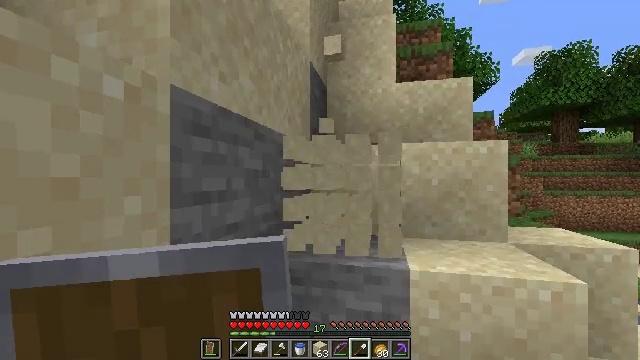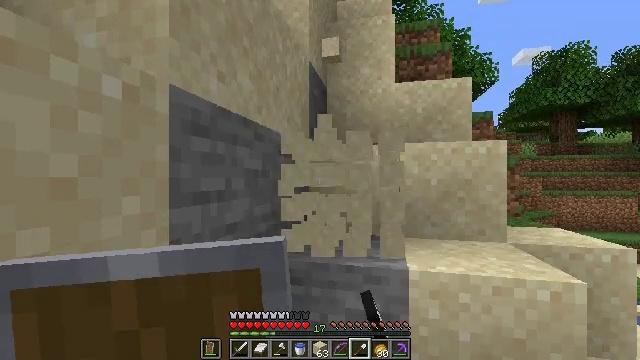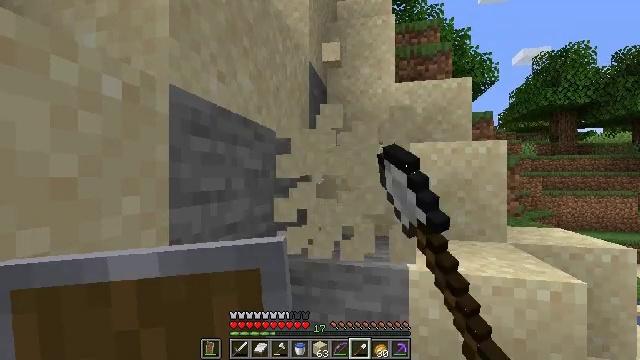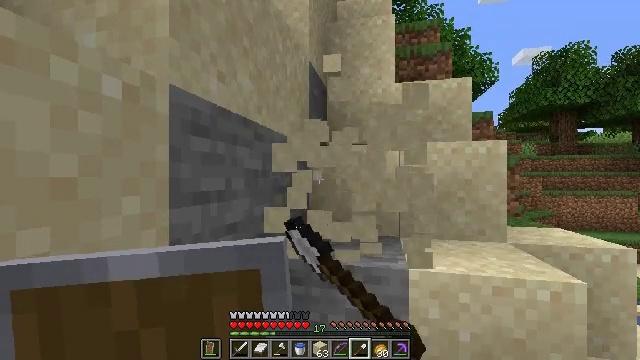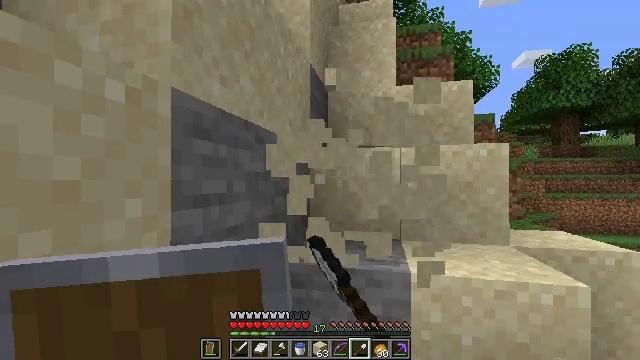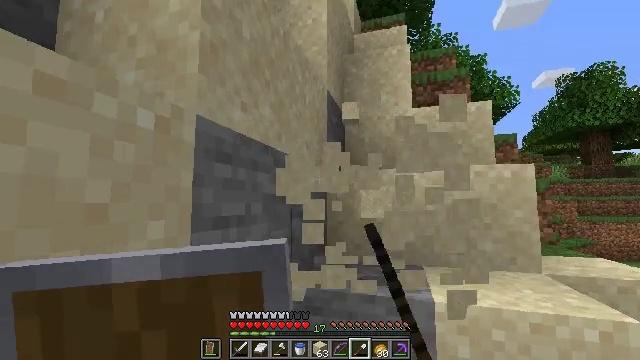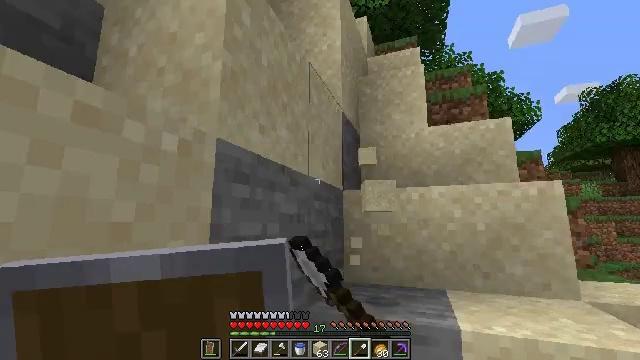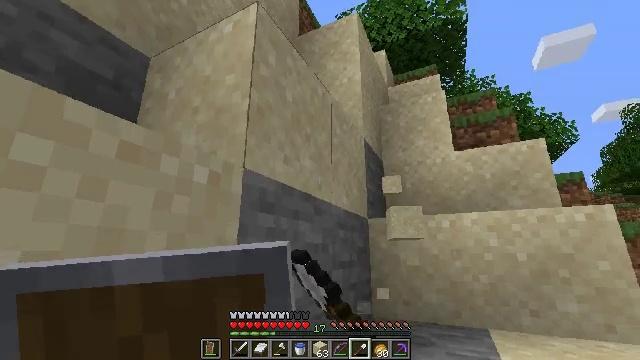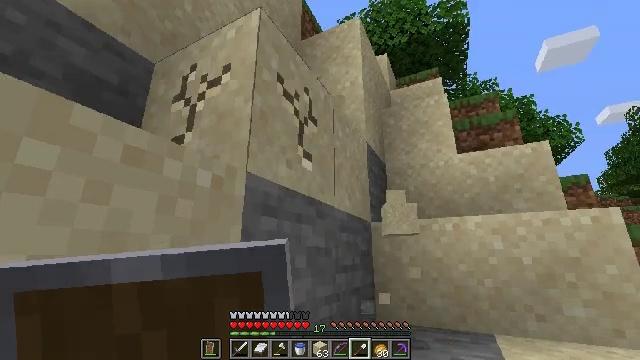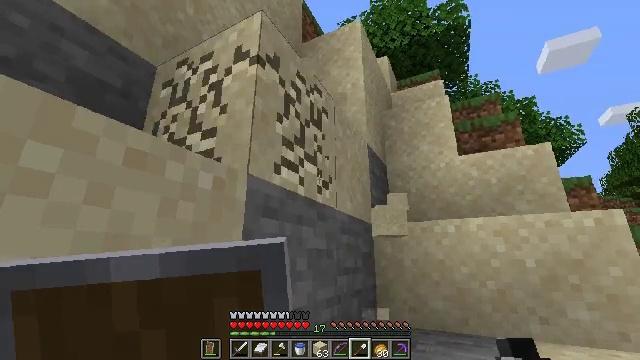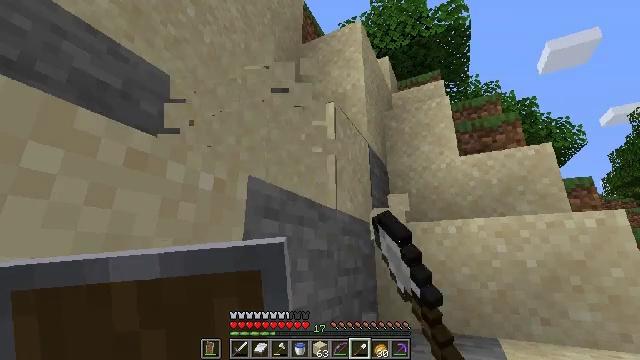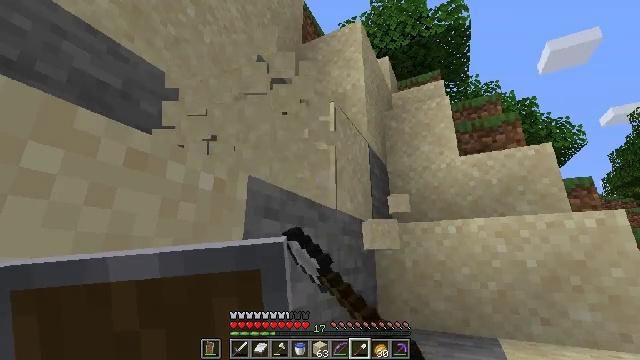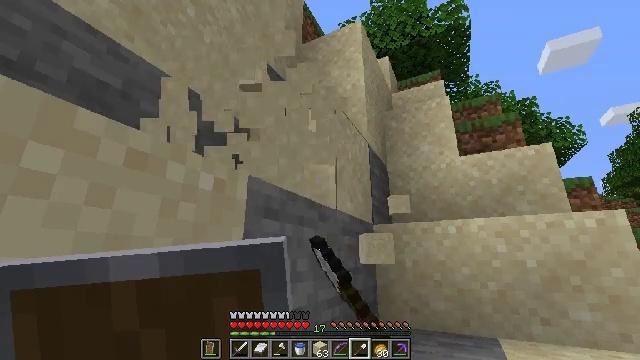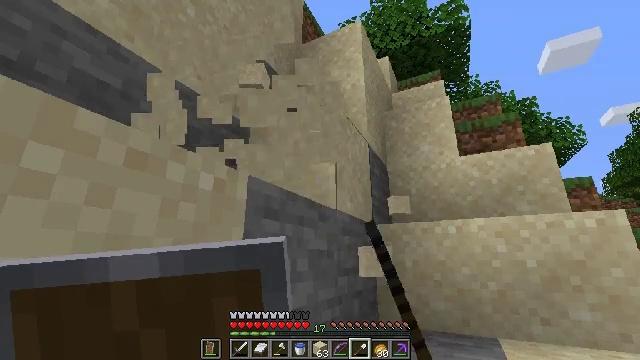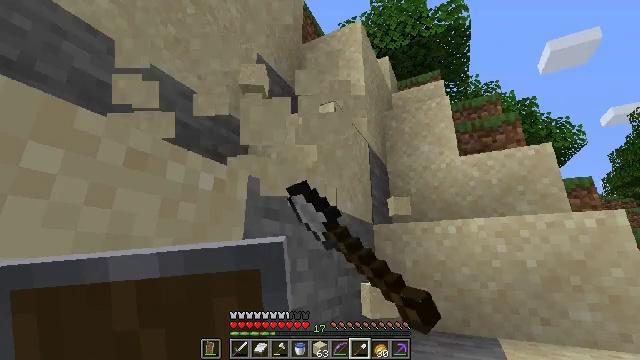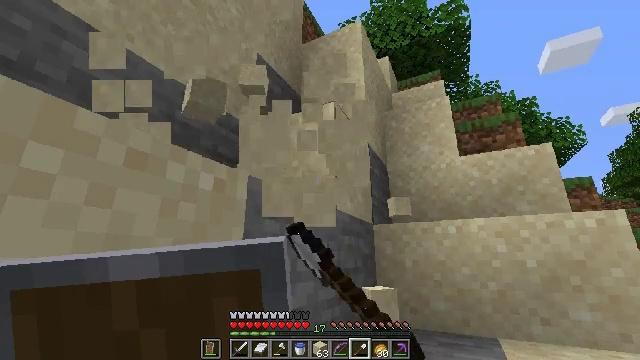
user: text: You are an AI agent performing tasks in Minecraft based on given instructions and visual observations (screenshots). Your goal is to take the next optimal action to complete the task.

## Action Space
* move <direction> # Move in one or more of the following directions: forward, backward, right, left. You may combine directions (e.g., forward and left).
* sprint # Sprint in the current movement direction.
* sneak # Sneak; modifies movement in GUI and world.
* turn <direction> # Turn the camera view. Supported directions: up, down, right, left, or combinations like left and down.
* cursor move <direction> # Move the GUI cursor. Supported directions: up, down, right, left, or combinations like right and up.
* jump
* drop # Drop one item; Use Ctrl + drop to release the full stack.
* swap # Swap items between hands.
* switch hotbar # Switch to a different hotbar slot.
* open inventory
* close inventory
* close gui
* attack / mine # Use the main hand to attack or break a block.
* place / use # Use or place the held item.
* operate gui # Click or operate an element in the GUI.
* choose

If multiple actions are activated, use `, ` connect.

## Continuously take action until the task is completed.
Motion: motion action
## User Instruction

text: Break the sand block.
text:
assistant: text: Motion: attack / mine
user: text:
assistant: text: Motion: attack / mine
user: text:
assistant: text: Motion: attack / mine
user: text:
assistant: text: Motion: attack / mine
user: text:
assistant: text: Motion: turn left and up, attack / mine
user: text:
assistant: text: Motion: turn left and up, attack / mine
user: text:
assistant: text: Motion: turn left and up, attack / mine
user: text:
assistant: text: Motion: attack / mine
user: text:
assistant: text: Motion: attack / mine
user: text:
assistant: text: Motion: attack / mine
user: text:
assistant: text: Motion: attack / mine
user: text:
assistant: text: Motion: attack / mine
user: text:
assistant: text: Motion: attack / mine
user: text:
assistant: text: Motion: attack / mine
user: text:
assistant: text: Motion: attack / mine
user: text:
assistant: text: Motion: attack / mine
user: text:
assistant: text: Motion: attack / mine
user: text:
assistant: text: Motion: attack / mine
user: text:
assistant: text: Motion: attack / mine
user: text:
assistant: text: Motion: turn left, attack / mine
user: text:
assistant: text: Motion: turn left and down, attack / mine
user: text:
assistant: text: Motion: turn left and down, attack / mine
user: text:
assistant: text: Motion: turn left and down, attack / mine
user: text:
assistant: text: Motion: turn left and down, attack / mine
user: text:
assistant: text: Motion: turn left and down, attack / mine
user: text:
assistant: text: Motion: turn left, attack / mine
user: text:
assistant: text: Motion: attack / mine
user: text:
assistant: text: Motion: turn left, attack / mine
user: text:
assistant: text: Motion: turn left and down, attack / mine
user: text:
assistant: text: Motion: turn left, attack / mine